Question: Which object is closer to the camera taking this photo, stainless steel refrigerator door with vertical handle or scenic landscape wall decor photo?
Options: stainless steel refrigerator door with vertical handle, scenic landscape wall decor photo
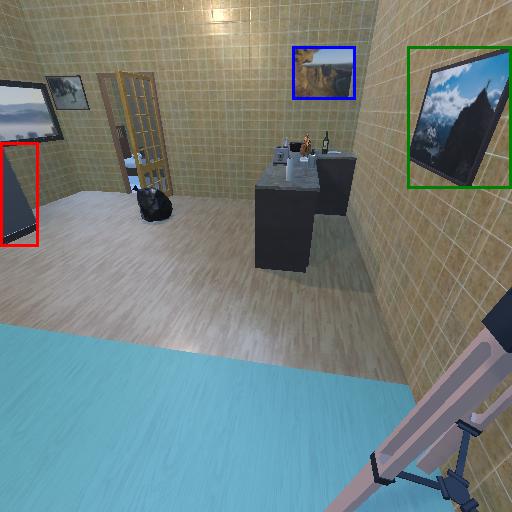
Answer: stainless steel refrigerator door with vertical handle